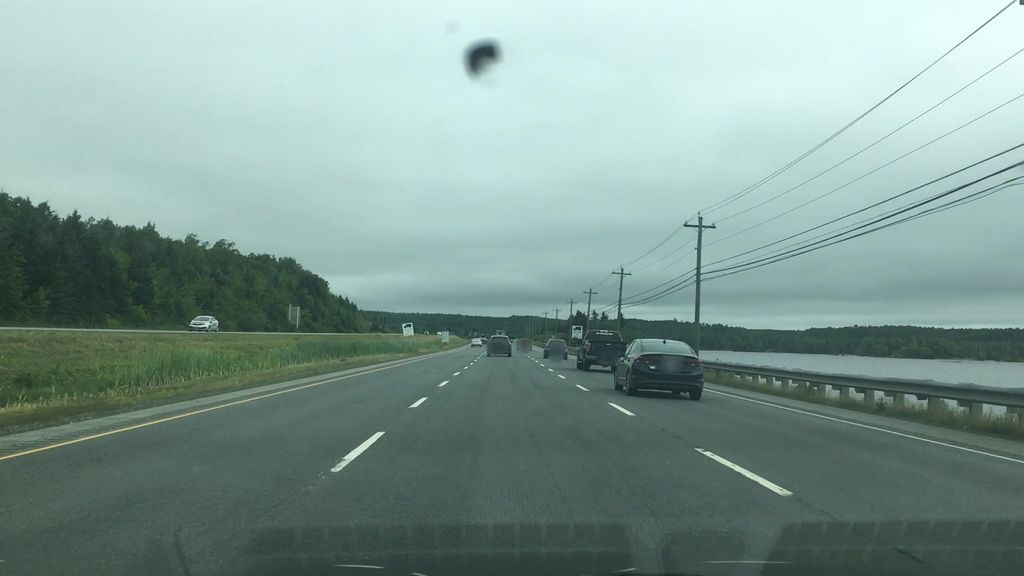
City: halifax